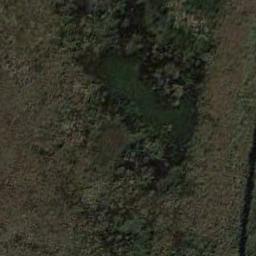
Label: wetland